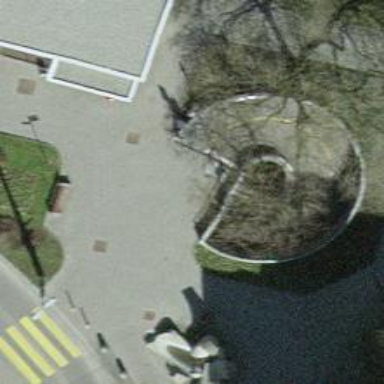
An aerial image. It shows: Tunnel with asphalt cycleway and footway inside.